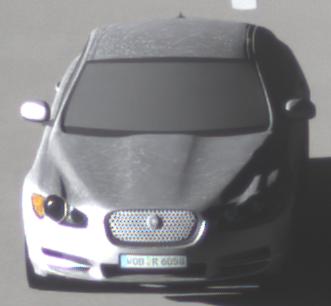
Make: Jaguar
Model: XF 3.0 V6
Detailed model: XF (X250) Limousine
Model produced from: 2010/02
Model produced until: 2010/10
Doors: 4
Color: white
Road condition: dry road
Daytime: morning or afternoon
Contrast: high contrast